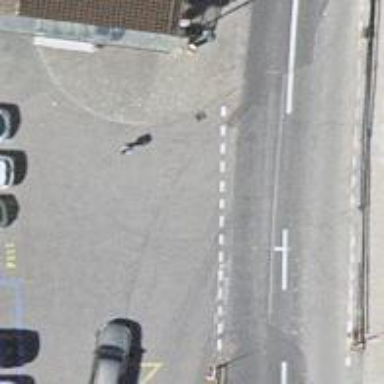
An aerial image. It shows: Road with "give way" sign.